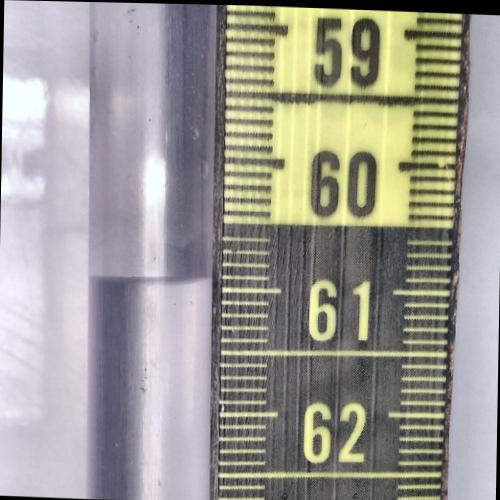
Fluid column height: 60.9 cm